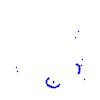
Particle: kaon